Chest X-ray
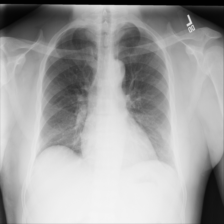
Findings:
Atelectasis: negative
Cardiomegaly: negative
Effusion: negative
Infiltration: negative
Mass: negative
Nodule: negative
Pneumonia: negative
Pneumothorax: negative
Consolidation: negative
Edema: negative
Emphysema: negative
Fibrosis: negative
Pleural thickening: negative
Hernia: negative